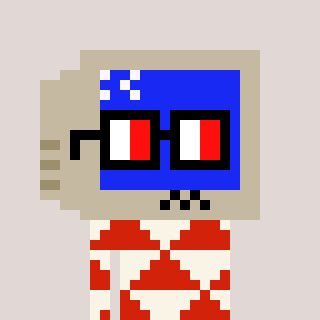
a pixel art character with square glasses with black frames and red eyes, a old monitor-shaped head and a red-colored body on a warm background